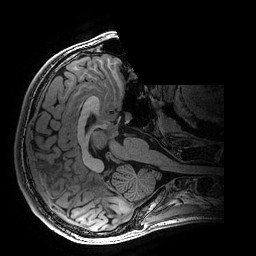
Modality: T1w
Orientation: axial
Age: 18
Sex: male
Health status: healthy
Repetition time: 2.53 s
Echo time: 0.0034 s